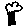
Label: tree